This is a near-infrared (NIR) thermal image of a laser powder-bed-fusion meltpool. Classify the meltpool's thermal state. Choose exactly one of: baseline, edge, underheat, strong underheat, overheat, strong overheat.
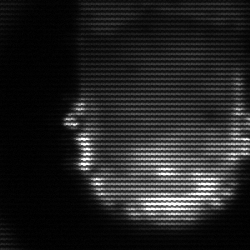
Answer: baseline